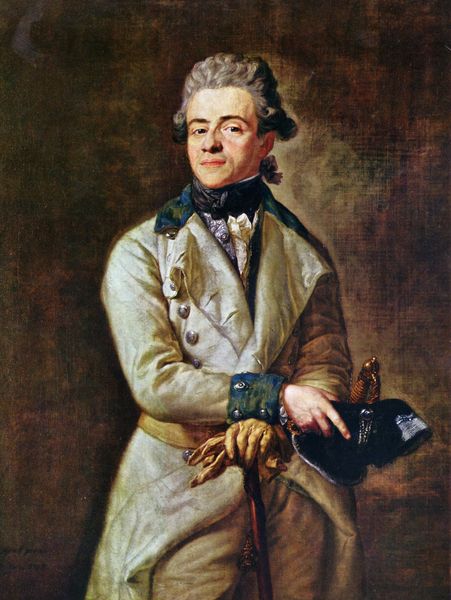
Titel: Porträt des Erbprinzen Heinrich XIII.
Künstler: Anton Graff
Standort: München
Institution: Alte Pinakothek
Schlagwörter: adler, blau, dunkel, feder, gemälde, hand, körper, mann, schatten, weiß, gelb, grün, ocker, braun, finger, frankreich, frisur, grau, haar, handschuh, handschuhe, hell, hintergrund, hut, licht, mund, nase, ohr, schwarz, stirn, zimmer, blick, gürtel, rot, tuch, beige, malerei, rock, schleife, anzug, hemd, hose, jacke, jung, wand, arm, arme, augen, barock, falten, gesicht, kragen, mensch, samt, silber, ärmel, bildnis, hände, portrait, porträt, auge, gold, haare, mantel, reich, stoff, stoffe, adel, person, england, kinn, knopf, lippe, lippen, locke, locken, ohren, rokoko, stock, perücke, adlig, lächeln, gehstock, stab, mauer, frack, falte, zopf, krawatte, halstuch, bronze, junge, knöpfe, fliege, gehrock, revers, jacket, lächelnd, politik, säbel, uniform, soldat, leinwand, degen, dreispitz, manschetten, offizier, posieren, jüngling, schlips, aufschläge, silberknöpfe, binde, gehstab, adliger, selbstbewusst, englisch, atellier, perrücke, delacroix, verschmitzt, bege, galan, böhmen, rockschöße, arroganz, rochschöße, wffe, braueblick, masnchetten, napolionisch